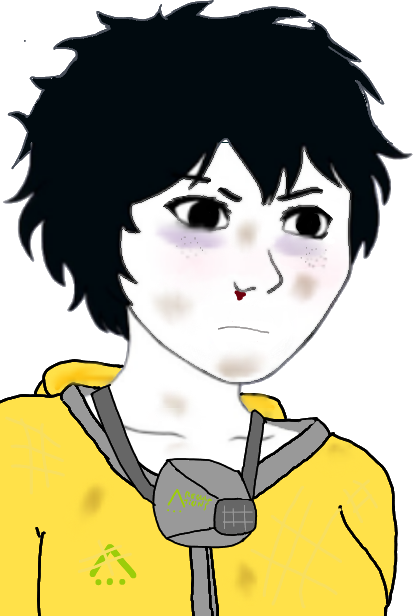
Label: 5_Tomboy